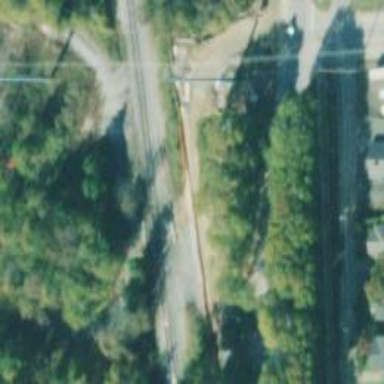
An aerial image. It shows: Abandoned spur railway.